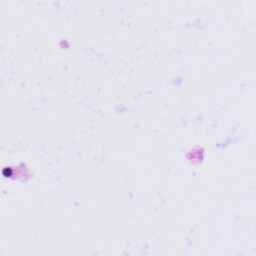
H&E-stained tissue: Tonsil